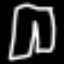
Label: pants